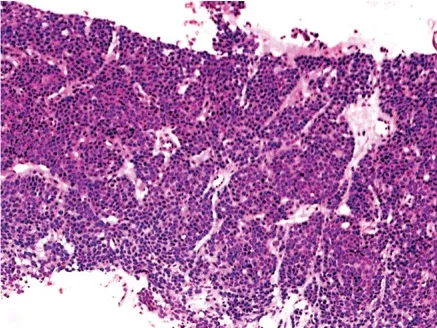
(A) Transrectal biopsy produced a diagnosis of poorly differentiated adenocarcinoma with small cell NE carcinoma. HE staining produced an initial diagnosis of Gleason pattern 5b poorly differentiated adenocarcinoma (magnification, x100).
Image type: pathology (h&e)